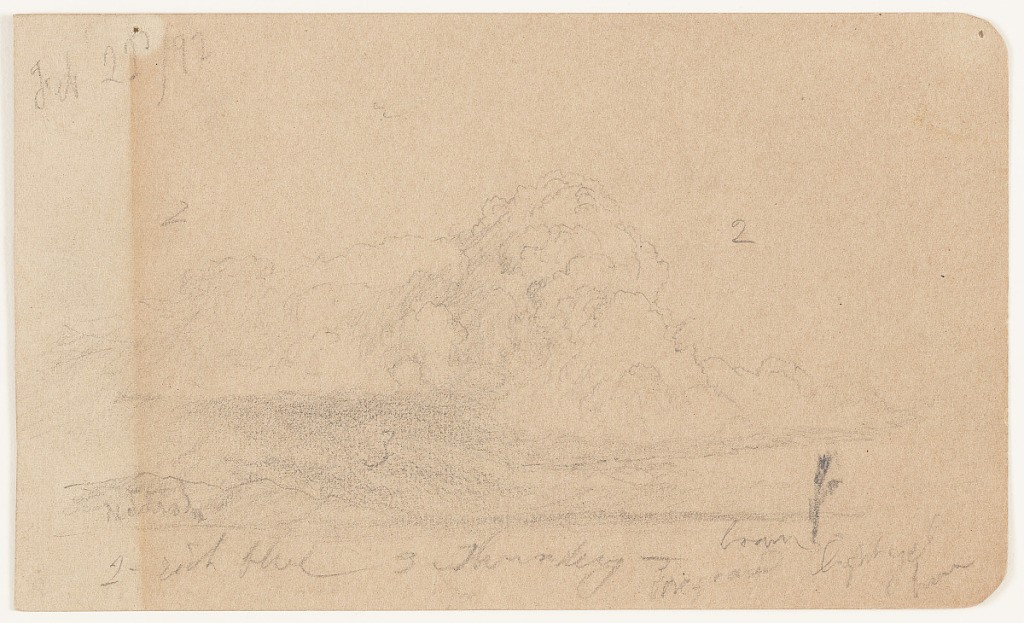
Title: Storm Clouds, Mexico
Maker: Frederic Edwin Church, American, 1826–1900
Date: February 22, 1892
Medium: Graphite on light brown wove paper
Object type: drawing
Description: Atmosphere and landscape sketch showing a view of storm clouds over hilly terrain in Mexico. In the foreground at right, a tall plant, likely a cactus is visible. Flat terrain extends from the foreground and into the background, where a rugged range of hills is shown on the horizon at left. Dominating the composition at center, a billowing mass of thundery storm clouds unleashes a torrent of dark rain above the hills at center left. Main portion of the cloud shaded and rendered in some detail.